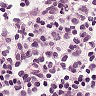
Metastatic tissue present: no